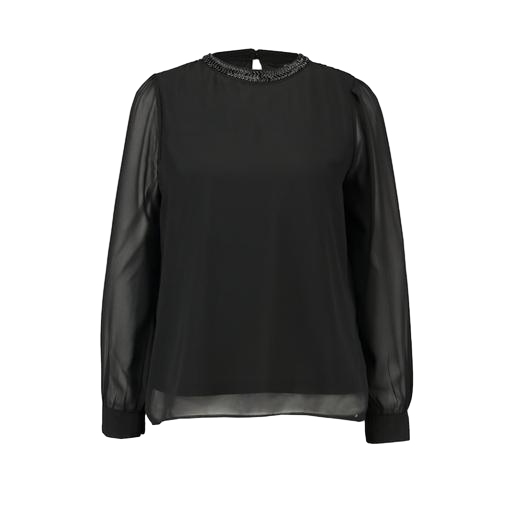
vero moda black high neck blouse, l/s blouse, high-neck top, white background